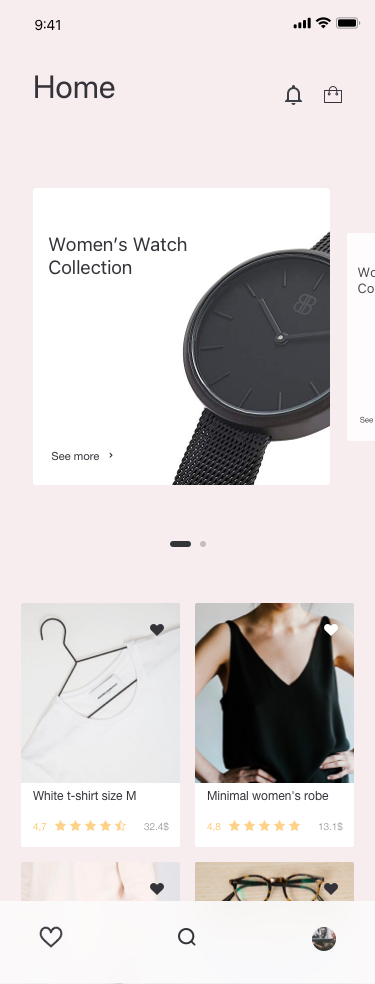
Text in this UI design:
Women’s Watch
Collection
Women’s Watch
Collection
Home